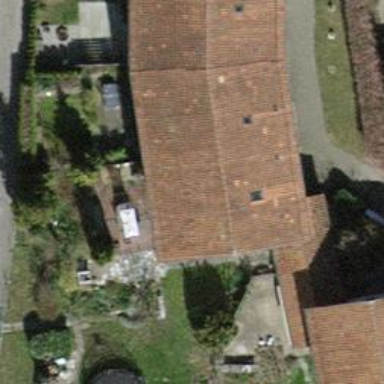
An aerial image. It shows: Building with tiled roof.